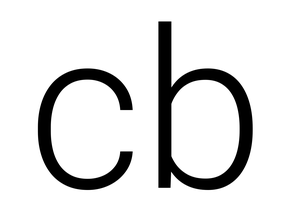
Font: Roboto_Light